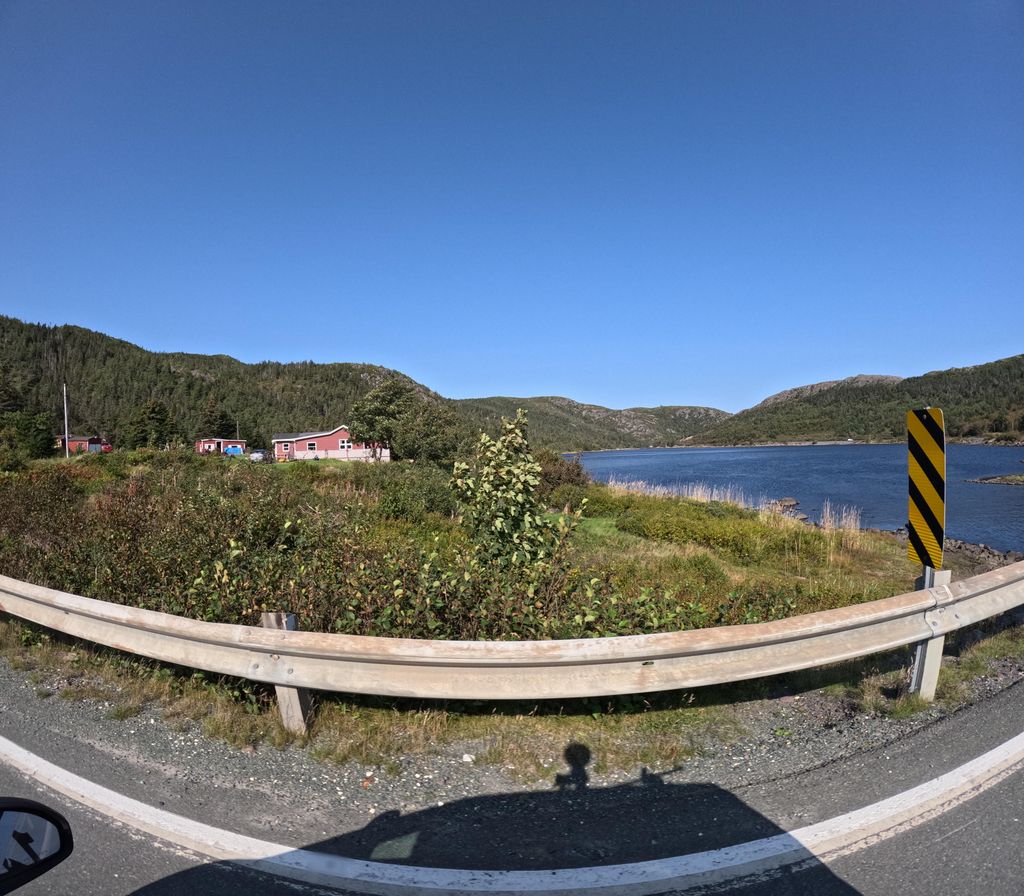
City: st_johns